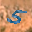
Label: 5